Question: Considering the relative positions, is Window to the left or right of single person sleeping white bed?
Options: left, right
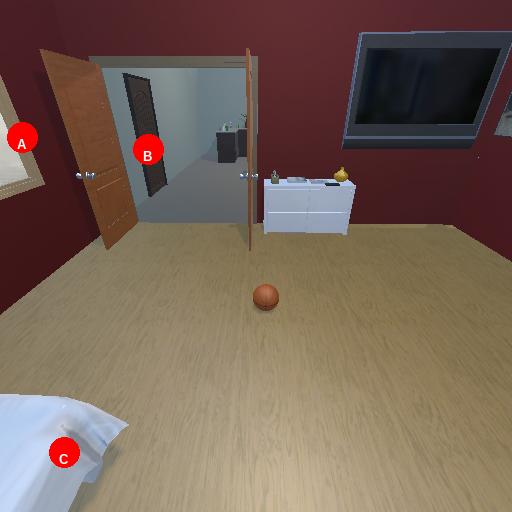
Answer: left